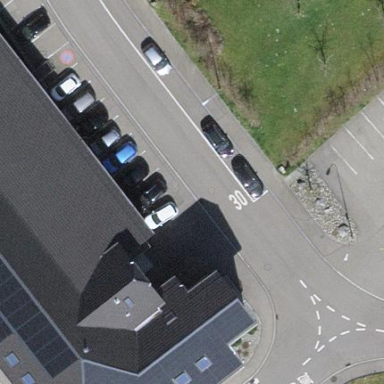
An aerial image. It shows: Street-side parking area.